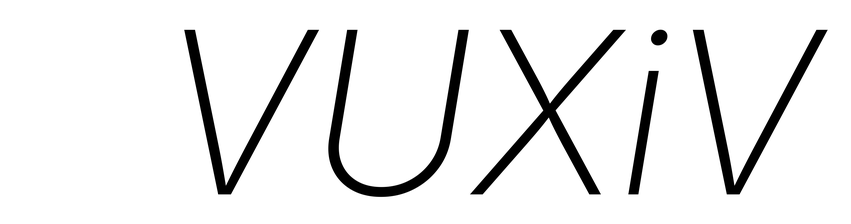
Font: Inter-Italic_ExtraLight_Italic